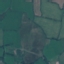
Land use / land cover: Pasture